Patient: sex F, age 48
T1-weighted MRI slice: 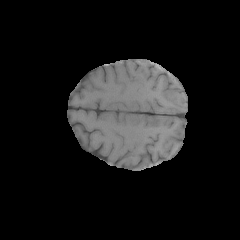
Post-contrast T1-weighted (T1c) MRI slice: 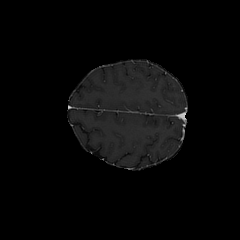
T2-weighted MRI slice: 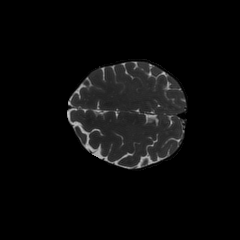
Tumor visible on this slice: no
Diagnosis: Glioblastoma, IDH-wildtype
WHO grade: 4